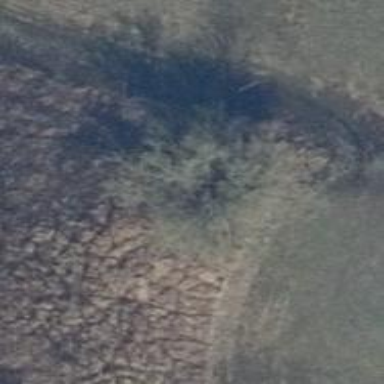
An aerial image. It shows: Single tag "natural: tree."